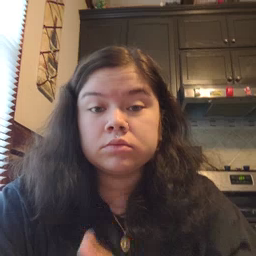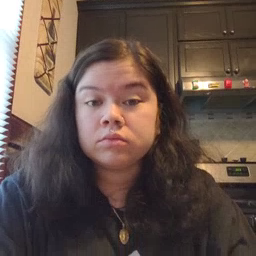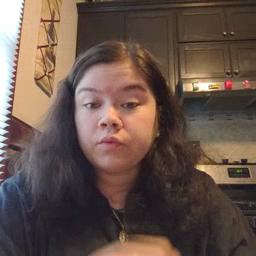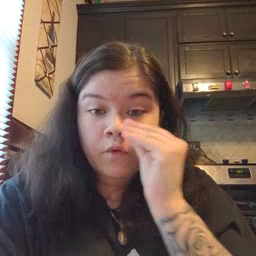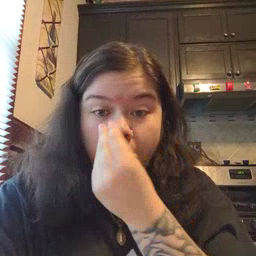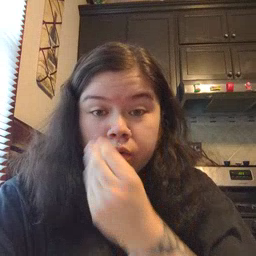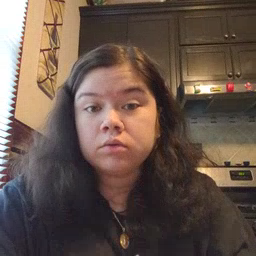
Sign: flower